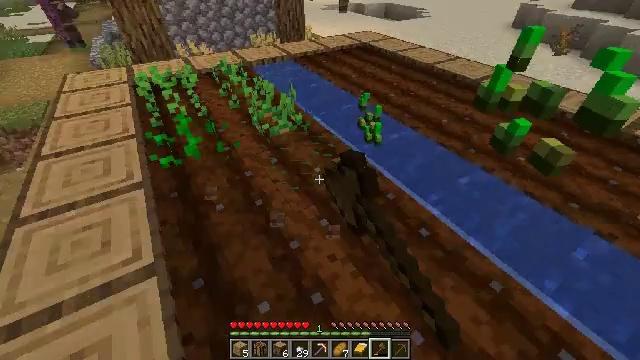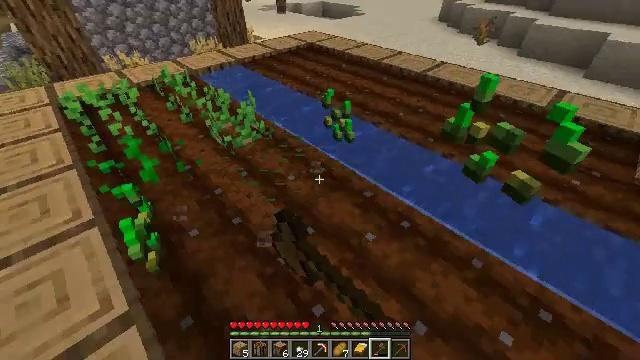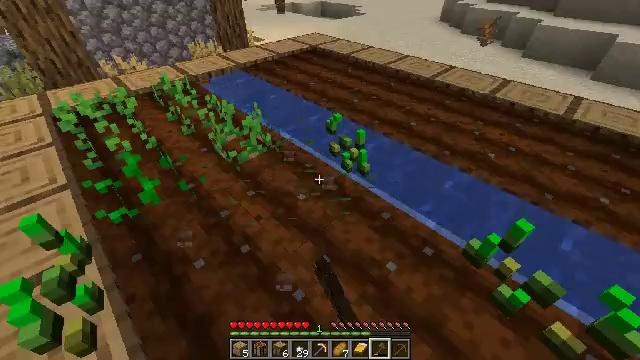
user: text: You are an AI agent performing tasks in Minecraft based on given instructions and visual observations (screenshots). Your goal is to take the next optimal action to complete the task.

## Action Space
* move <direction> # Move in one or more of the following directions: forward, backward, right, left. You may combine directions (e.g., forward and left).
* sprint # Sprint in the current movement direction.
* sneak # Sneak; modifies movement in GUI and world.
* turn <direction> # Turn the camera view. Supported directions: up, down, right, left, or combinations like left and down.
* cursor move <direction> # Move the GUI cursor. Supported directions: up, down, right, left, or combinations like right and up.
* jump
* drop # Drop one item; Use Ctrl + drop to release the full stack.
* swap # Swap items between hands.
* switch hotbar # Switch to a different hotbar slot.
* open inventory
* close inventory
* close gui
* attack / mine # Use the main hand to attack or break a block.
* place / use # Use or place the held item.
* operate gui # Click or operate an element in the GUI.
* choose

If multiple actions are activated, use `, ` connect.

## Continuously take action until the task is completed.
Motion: motion action
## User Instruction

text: Mine the fully grown carrots.
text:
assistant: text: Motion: move forward, turn right, attack / mine
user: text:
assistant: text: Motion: move forward, attack / mine
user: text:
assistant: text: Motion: attack / mine